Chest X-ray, AP view. Patient: 54 years old, sex M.
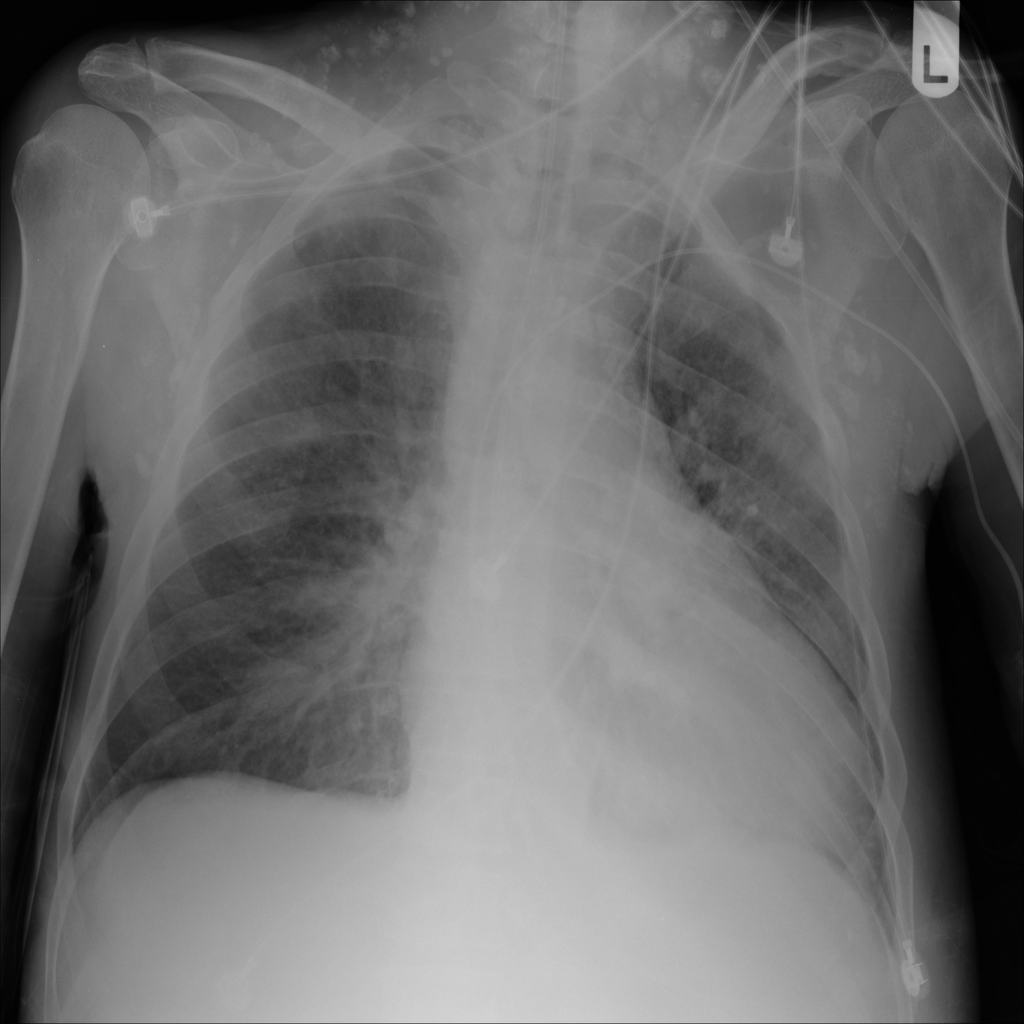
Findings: Cardiomegaly, Effusion, Infiltration